Aerial crown-view tile of a tropical tree (Barro Colorado Island, Panama), acquired 20241014:
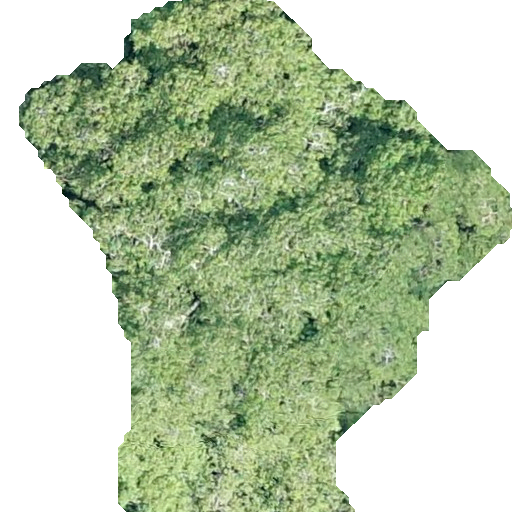
Species: Hura crepitans
GBIF accepted scientific name: Hura crepitans
Crown area: 250.558 m²